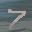
Label: 7